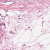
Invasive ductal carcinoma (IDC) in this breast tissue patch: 1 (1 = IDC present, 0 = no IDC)